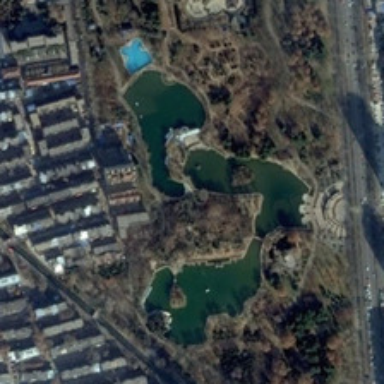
The park where the trees at the curly lake is withered and yellow is next to a road .